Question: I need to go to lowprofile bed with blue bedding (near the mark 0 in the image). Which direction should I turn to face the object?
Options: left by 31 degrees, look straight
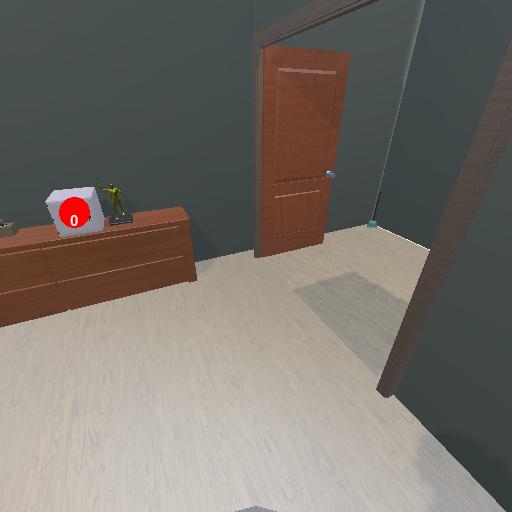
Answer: left by 31 degrees